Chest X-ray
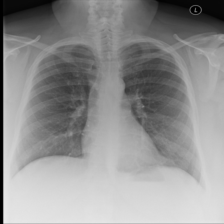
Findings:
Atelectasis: negative
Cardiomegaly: negative
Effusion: negative
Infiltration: negative
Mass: negative
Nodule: negative
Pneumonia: negative
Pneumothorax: negative
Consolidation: negative
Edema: negative
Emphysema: negative
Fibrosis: negative
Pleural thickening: negative
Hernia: negative